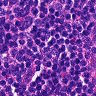
Metastatic tissue present: no